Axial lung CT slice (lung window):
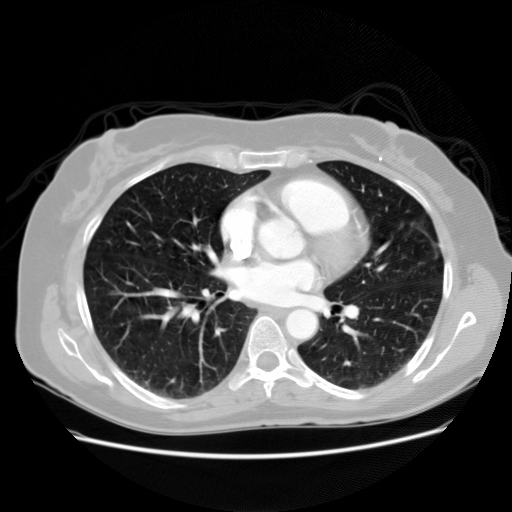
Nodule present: no